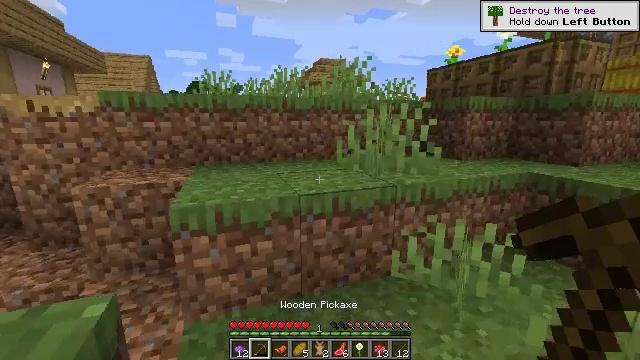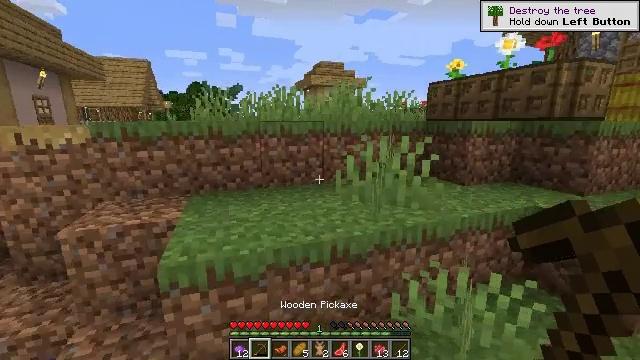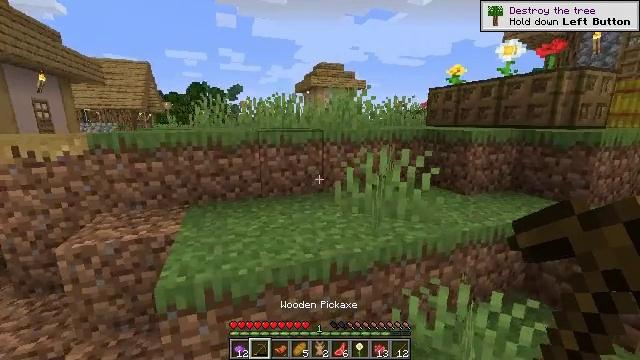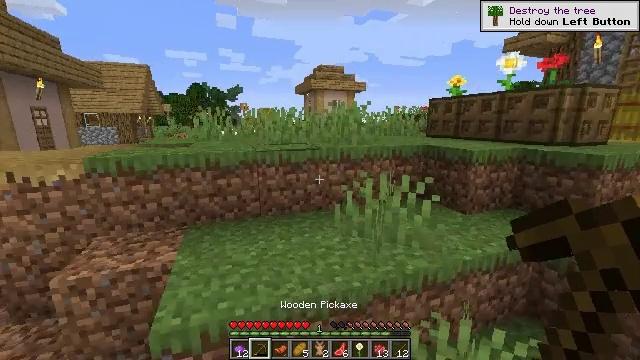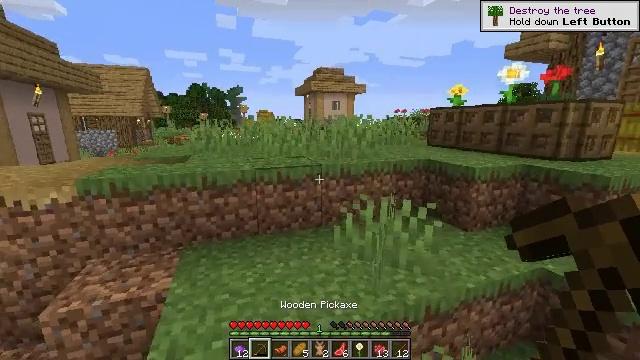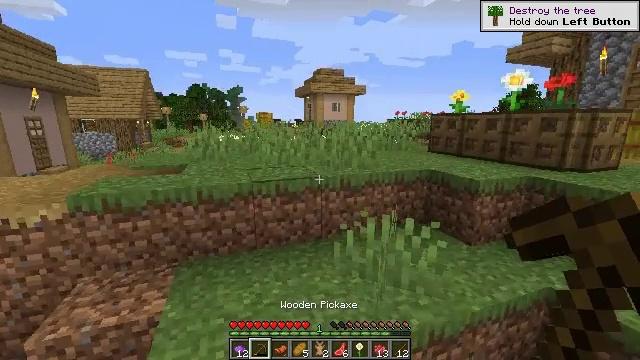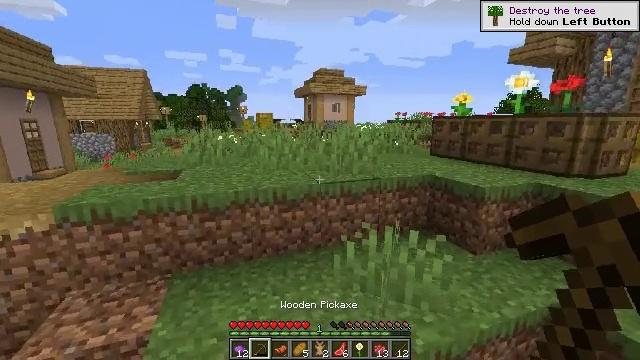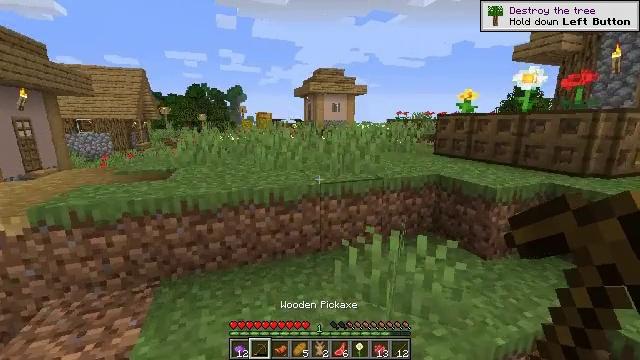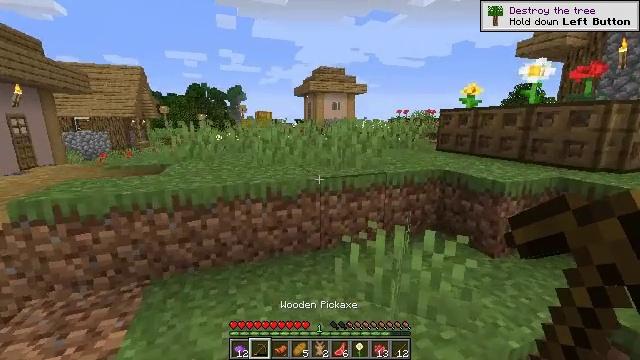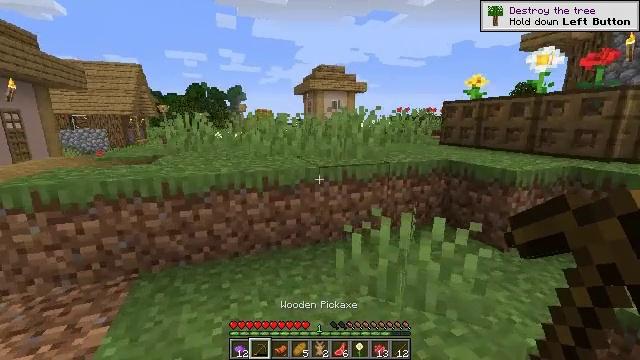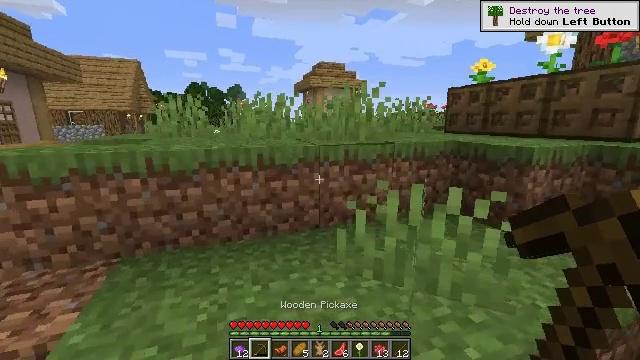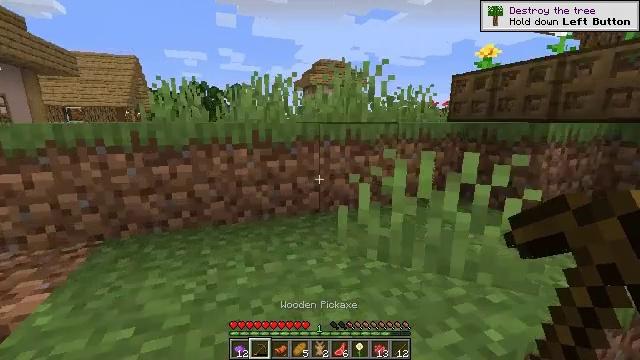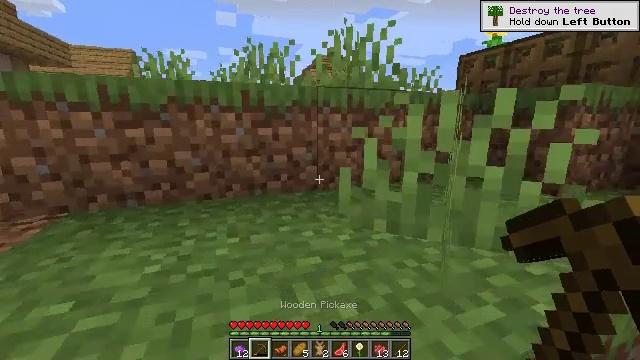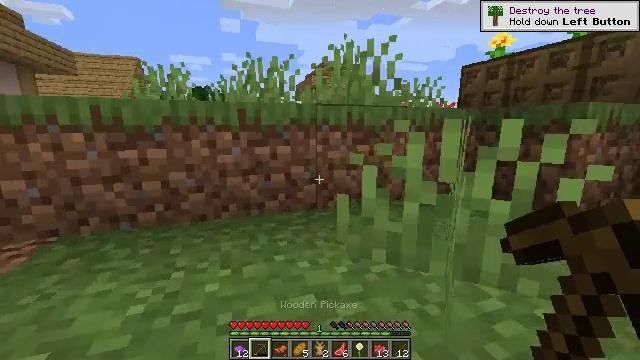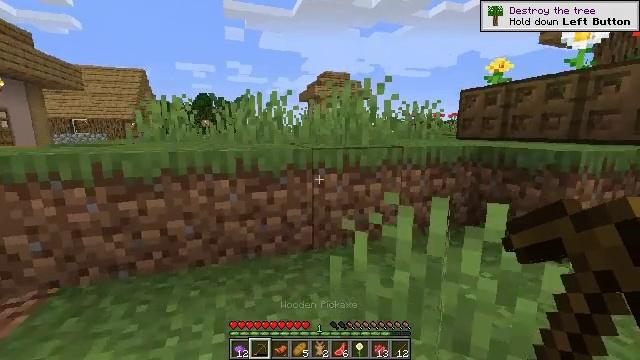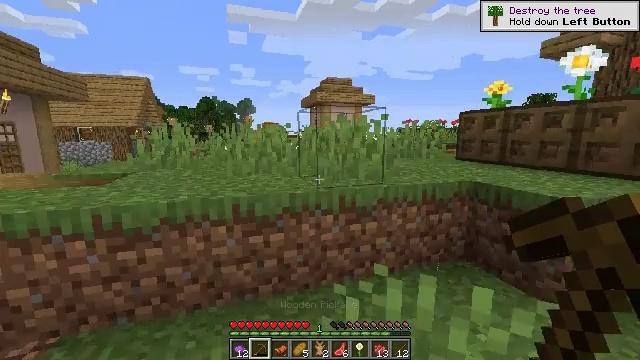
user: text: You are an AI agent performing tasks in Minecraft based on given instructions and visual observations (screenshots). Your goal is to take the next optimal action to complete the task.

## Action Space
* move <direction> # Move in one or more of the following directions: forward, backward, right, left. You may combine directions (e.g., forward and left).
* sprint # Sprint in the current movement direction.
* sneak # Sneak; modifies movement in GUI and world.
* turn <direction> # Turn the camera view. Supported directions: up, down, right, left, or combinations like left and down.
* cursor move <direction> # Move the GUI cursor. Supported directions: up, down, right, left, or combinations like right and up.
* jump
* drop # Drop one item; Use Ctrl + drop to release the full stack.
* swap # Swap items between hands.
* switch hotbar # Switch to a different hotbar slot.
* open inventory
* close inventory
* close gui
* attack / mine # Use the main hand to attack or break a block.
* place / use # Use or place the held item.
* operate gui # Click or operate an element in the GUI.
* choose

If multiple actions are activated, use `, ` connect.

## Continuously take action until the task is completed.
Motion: motion action
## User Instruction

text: Cut down the sugar cane stalks.
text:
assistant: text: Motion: move forward, jump
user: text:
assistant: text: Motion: move forward, jump
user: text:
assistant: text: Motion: move forward, jump
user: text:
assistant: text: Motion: move forward, jump
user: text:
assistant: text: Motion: move forward, jump
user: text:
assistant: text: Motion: move forward, jump
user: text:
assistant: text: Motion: move forward, jump
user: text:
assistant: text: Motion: move forward, jump
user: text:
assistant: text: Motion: move forward, jump
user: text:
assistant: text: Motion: move forward, jump
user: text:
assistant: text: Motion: move forward, jump
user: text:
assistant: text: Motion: move forward, jump
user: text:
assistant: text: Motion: move forward, turn up, jump
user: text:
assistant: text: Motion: move forward, turn up, jump
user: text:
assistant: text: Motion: move forward, jump
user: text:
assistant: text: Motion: move forward, jump
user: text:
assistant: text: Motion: move forward
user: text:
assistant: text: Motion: no_op
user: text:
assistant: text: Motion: no_op
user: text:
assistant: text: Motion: no_op
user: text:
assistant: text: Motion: move forward
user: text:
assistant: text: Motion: move forward
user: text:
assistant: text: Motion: move forward
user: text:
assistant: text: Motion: move forward
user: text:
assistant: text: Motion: move forward
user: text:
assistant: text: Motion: move forward, turn left
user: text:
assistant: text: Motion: move forward, turn left, jump
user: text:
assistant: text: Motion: move forward, turn left, jump
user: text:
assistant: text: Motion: move forward, turn left, jump
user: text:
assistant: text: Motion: move forward, jump